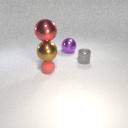
small red rubber sphere to the left of large purple metal sphere